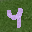
Label: 4